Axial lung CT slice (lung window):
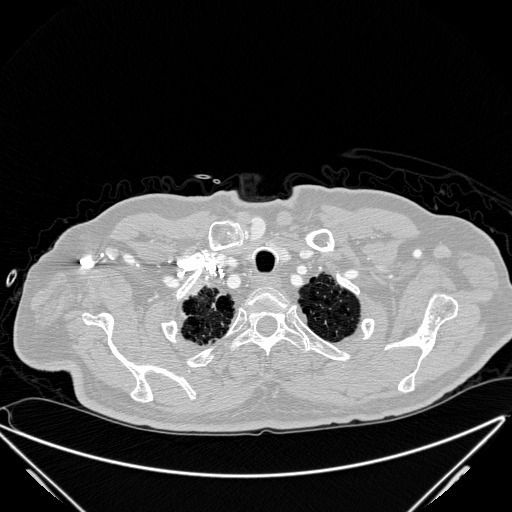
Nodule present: no